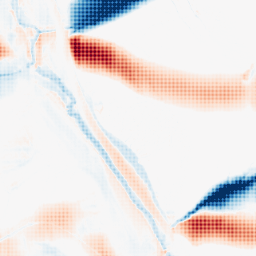
Category: morphological
Decomposition family: morphological_ellipse
Decomposition parameters: operation: average
width: 50
height: 5
Upsampling method: sinc_hamming
Upsampling parameters: scale: 8
kernel_size: 8
Upsampling scale: 8